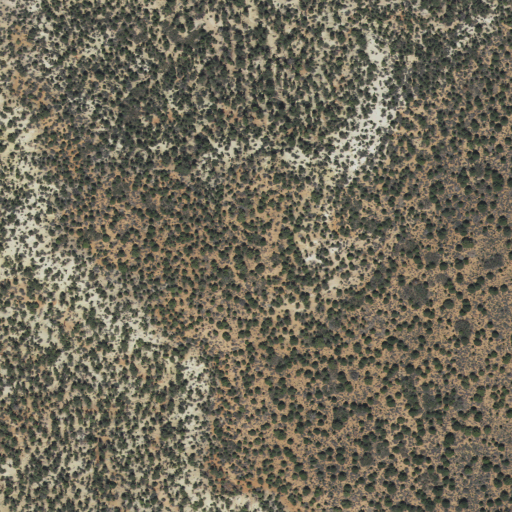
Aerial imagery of mountains in Utah named Deer Range containing evergreen forest and shrub